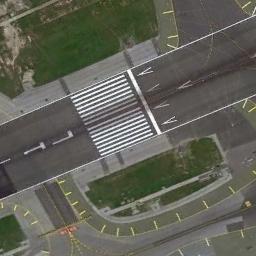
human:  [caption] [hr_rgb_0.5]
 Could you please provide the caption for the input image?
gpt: The runway is on the grass .

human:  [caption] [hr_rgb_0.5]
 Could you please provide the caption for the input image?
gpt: The runway goes through the lawn and the designation marking is 1L .

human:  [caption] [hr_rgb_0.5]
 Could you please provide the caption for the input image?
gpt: The grass is on either side of the runway .

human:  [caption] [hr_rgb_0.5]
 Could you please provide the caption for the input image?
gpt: There are green lawns next to the two connected runways with white '1L' and short-line signs on the runways .

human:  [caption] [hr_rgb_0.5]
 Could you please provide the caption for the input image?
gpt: There are some green lawns beside the runway .